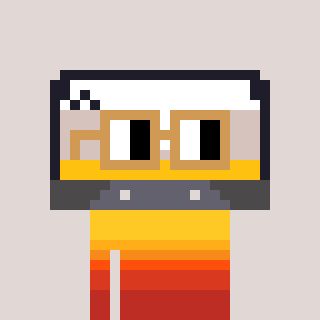
a pixel art character with square brown glasses, a cassette tape-shaped head and a cold-colored body on a warm background